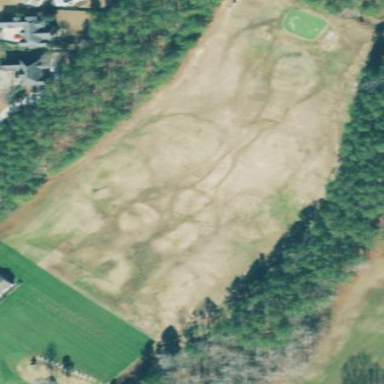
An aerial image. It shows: Driving range for golf practice.